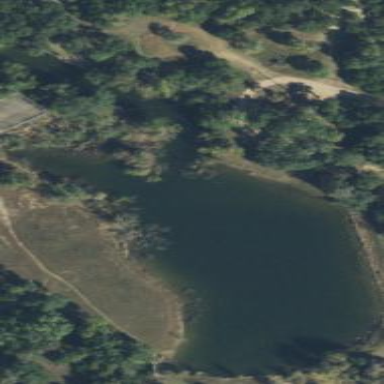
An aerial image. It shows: Pond surrounded by natural water.